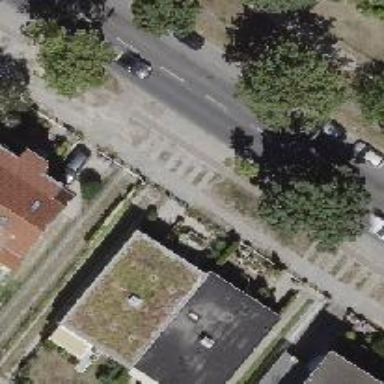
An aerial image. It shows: Sidewalk along the footway.